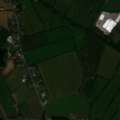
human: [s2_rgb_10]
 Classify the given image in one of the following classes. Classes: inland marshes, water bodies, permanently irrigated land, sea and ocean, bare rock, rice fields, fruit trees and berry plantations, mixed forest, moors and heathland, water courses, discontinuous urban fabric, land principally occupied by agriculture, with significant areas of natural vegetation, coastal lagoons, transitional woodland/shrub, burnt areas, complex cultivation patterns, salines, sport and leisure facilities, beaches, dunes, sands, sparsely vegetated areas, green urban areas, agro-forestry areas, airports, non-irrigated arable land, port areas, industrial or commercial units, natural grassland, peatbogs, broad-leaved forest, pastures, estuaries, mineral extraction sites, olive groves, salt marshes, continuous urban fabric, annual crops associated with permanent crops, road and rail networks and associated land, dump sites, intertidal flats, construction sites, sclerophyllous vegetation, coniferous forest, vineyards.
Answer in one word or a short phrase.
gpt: pastures